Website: crate-barrel
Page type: payment
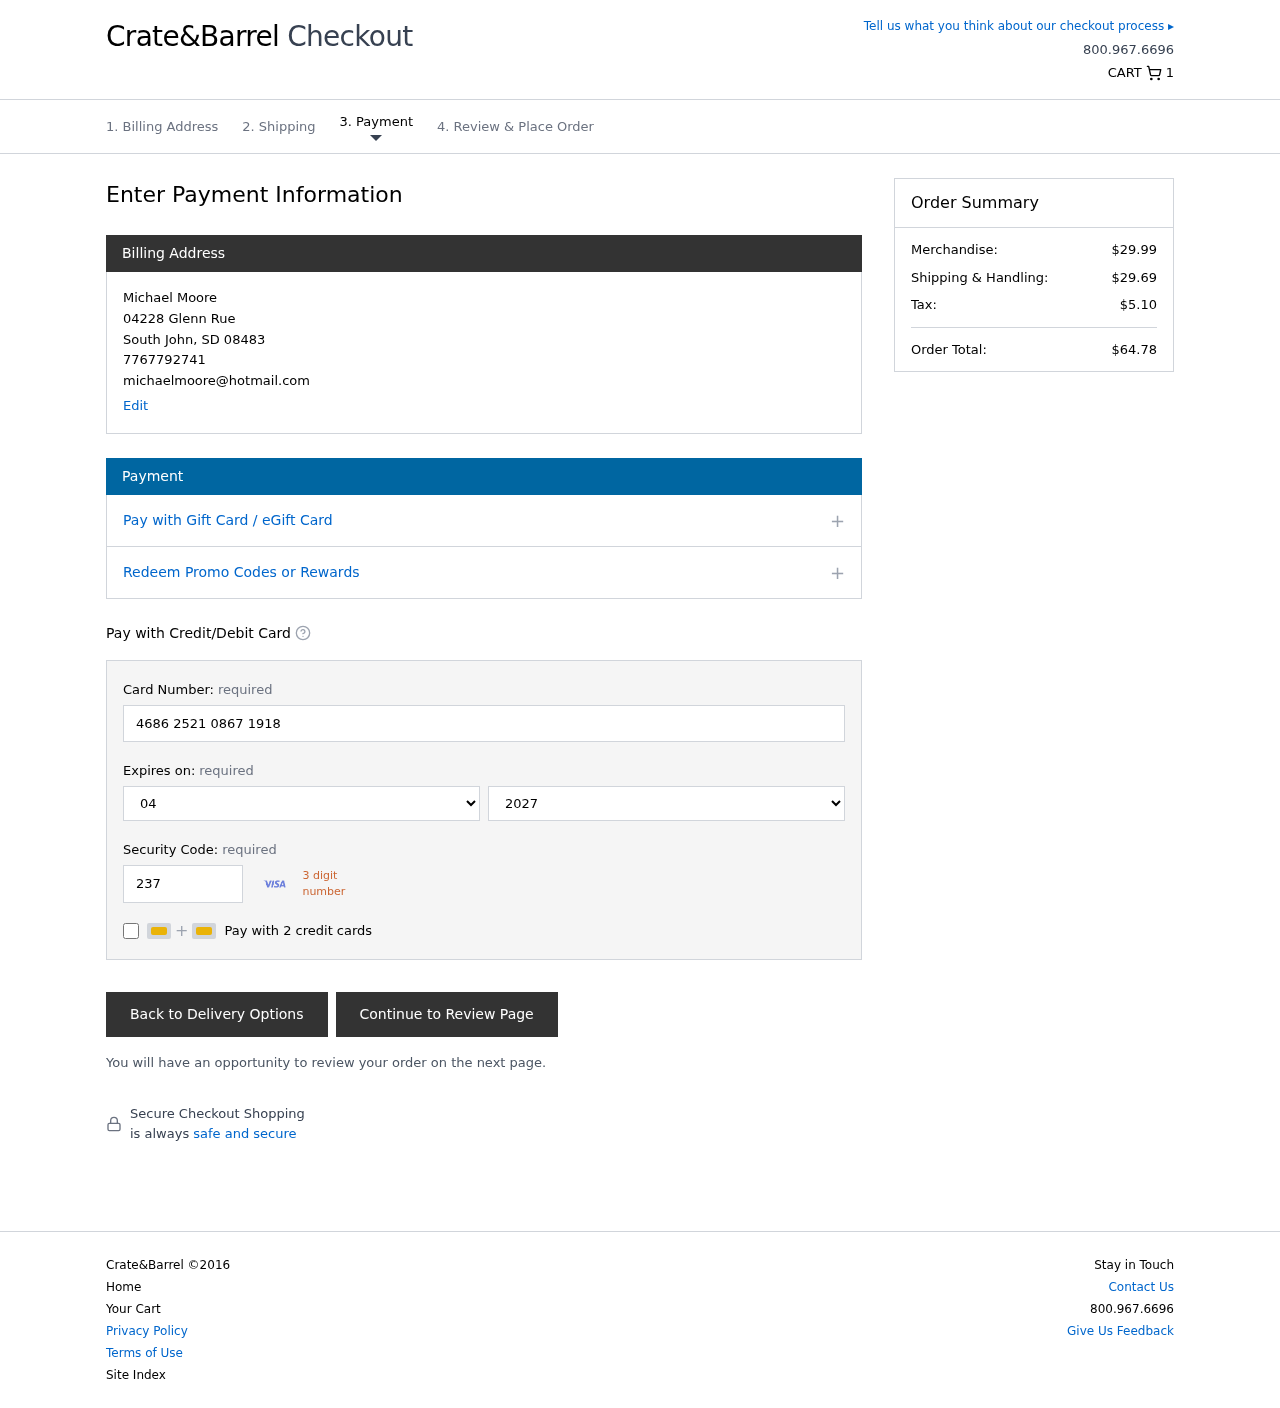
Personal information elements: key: PII_CARD_CVV
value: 237
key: PII_CARD_EXPIRY_MONTH
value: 04
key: PII_CARD_EXPIRY_YEAR
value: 27
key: PII_CARD_NUMBER
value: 4686 2521 0867 1918
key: PII_CITY
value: South John
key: PII_EMAIL
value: michaelmoore@hotmail.com
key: PII_FULLNAME
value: Michael Moore
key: PII_PHONE
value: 7767792741
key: PII_POSTCODE
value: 08483
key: PII_STATE_ABBR
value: SD
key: PII_STREET
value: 04228 Glenn Rue
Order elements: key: ORDER_NUM_ITEMS
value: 1
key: ORDER_SUBTOTAL
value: $29.99
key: ORDER_SHIPPING_COST
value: $29.69
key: ORDER_TAX
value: $5.10
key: ORDER_TOTAL
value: $64.78